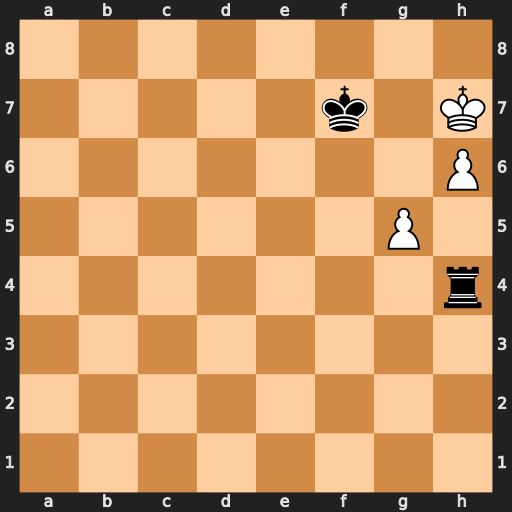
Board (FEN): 8/5k1K/7P/6P1/7r/8/8/8
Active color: w
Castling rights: -
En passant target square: -
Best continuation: g6+ Kf6 g7 Rh3 g8=Q